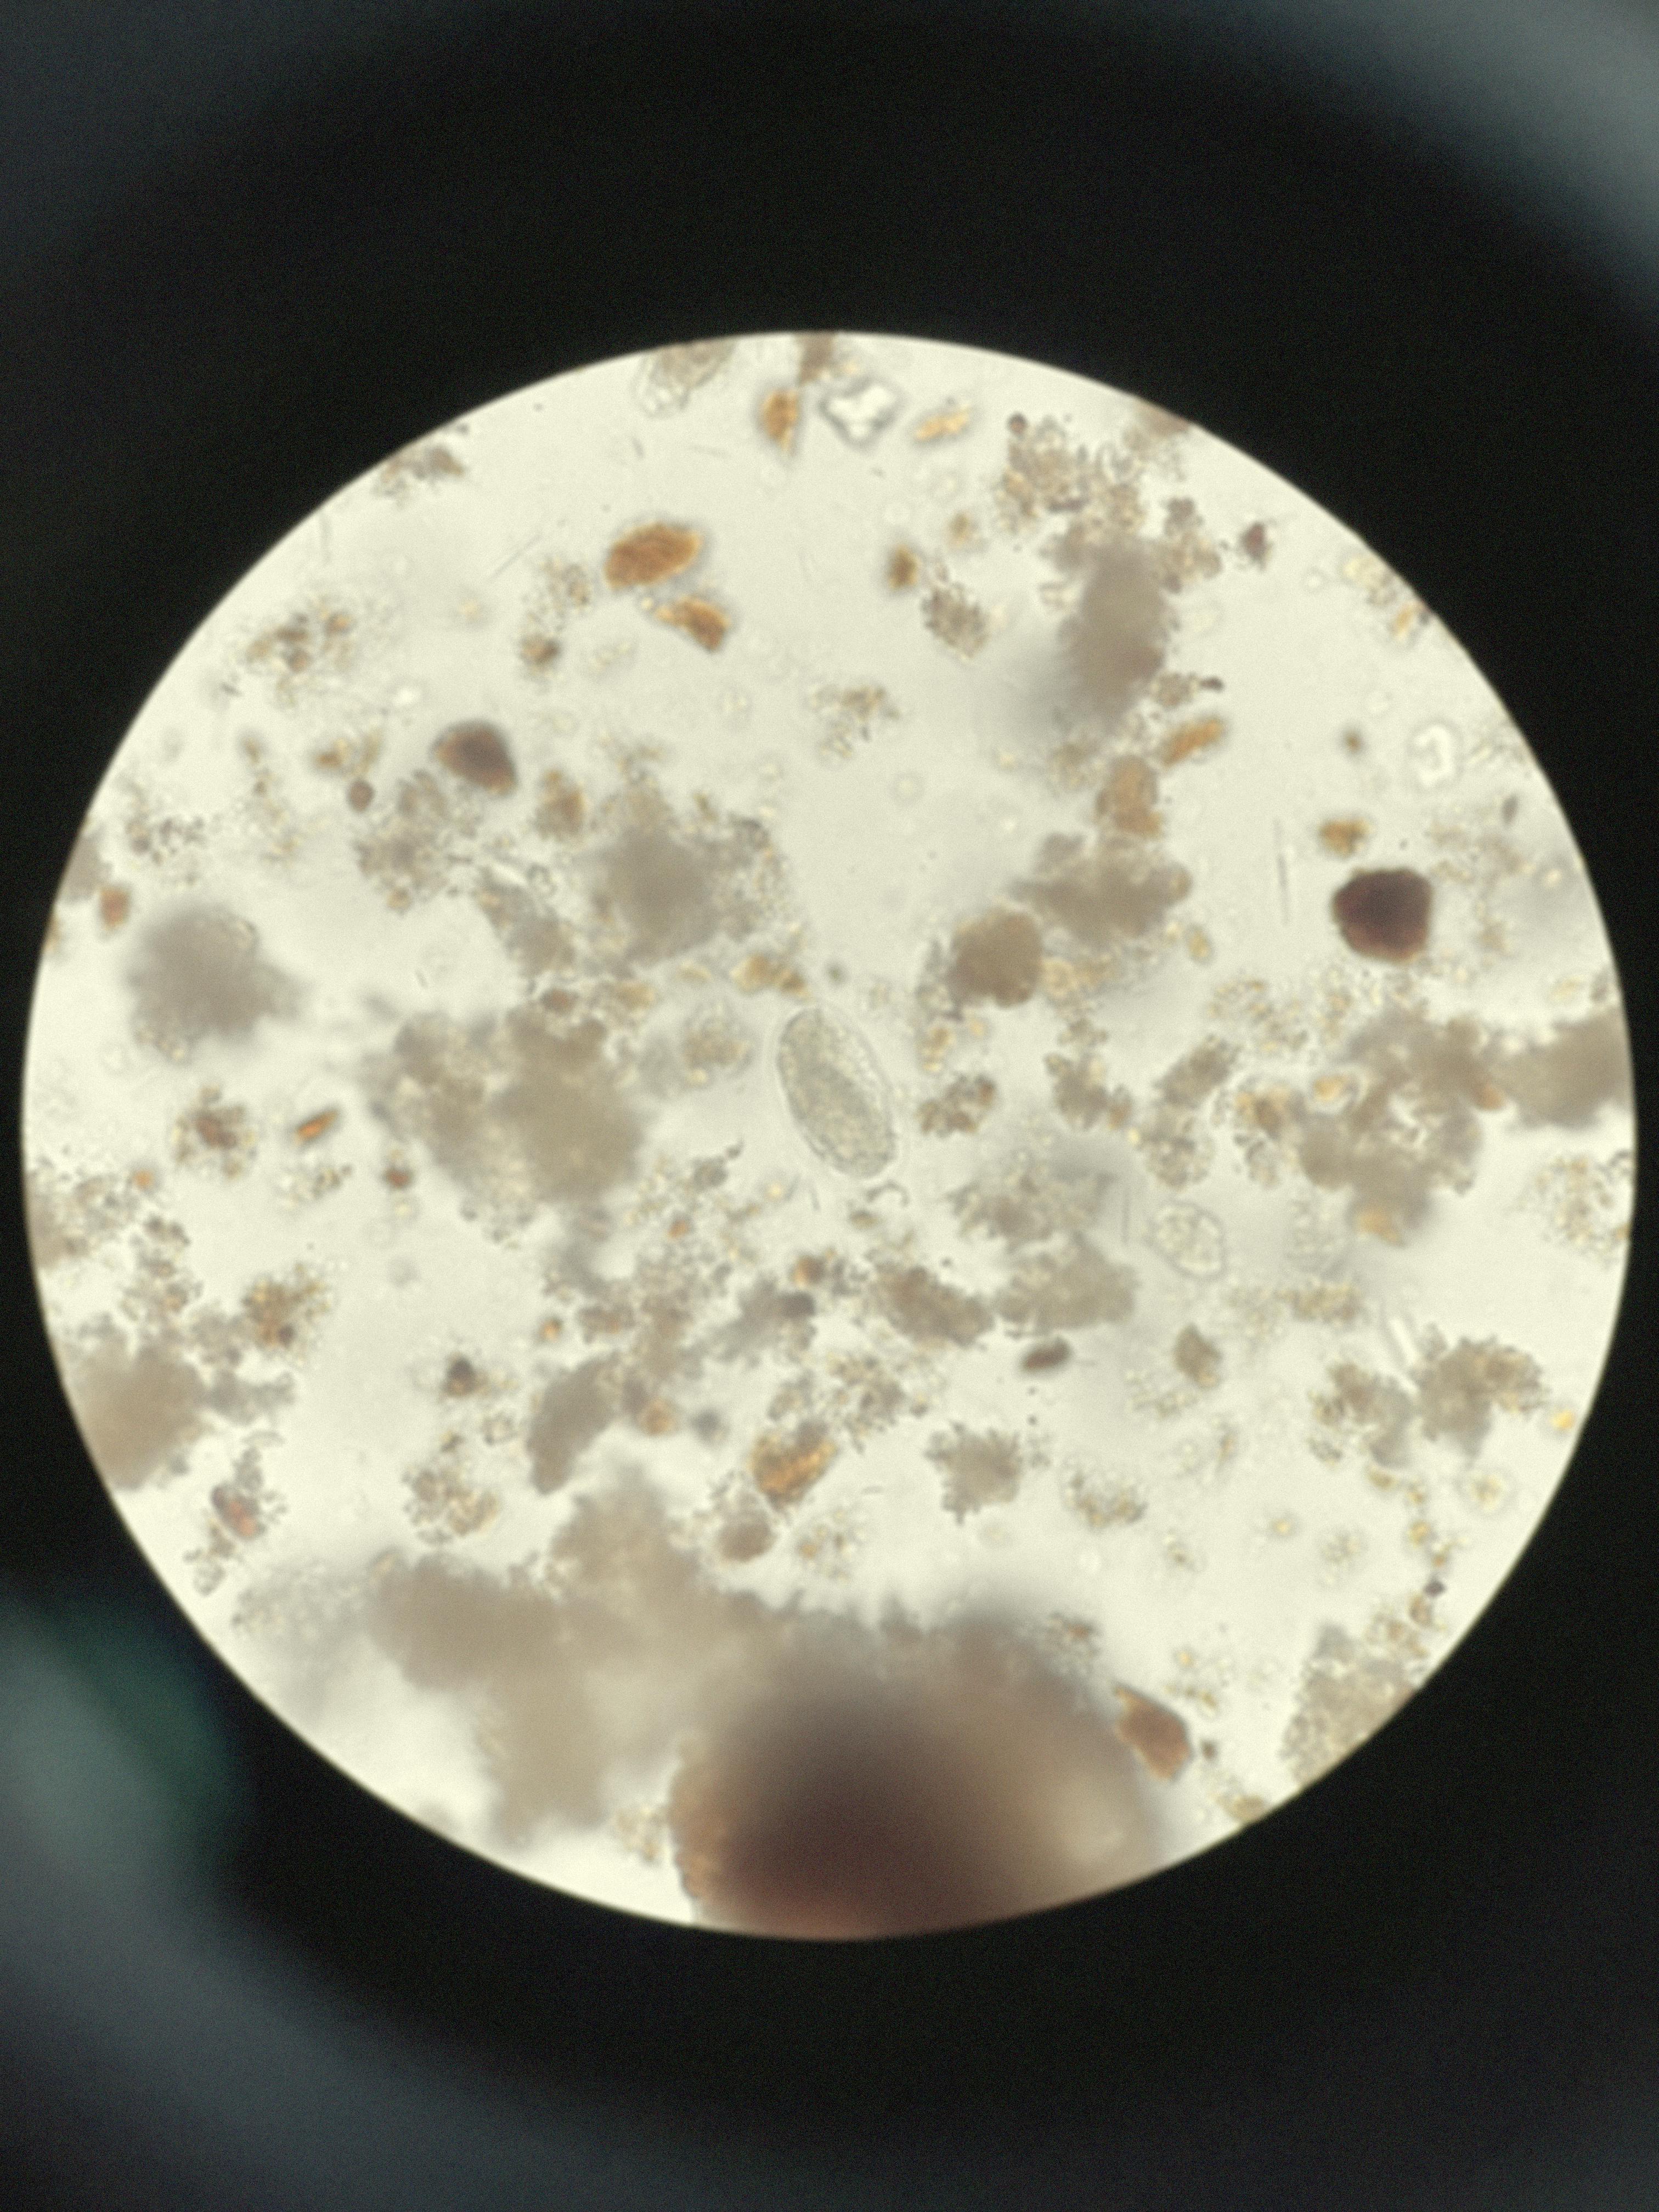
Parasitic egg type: Hookworm egg